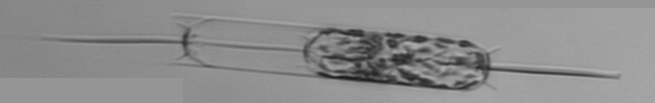
Label: Ditylum_brightwellii